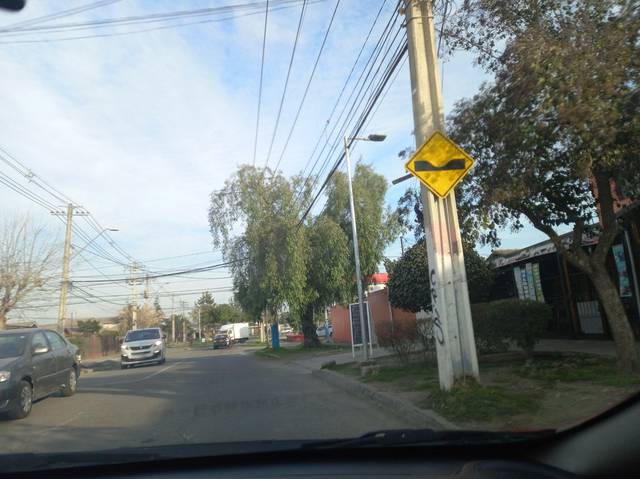
Region: Chile
Coordinates: -33.587, -70.591